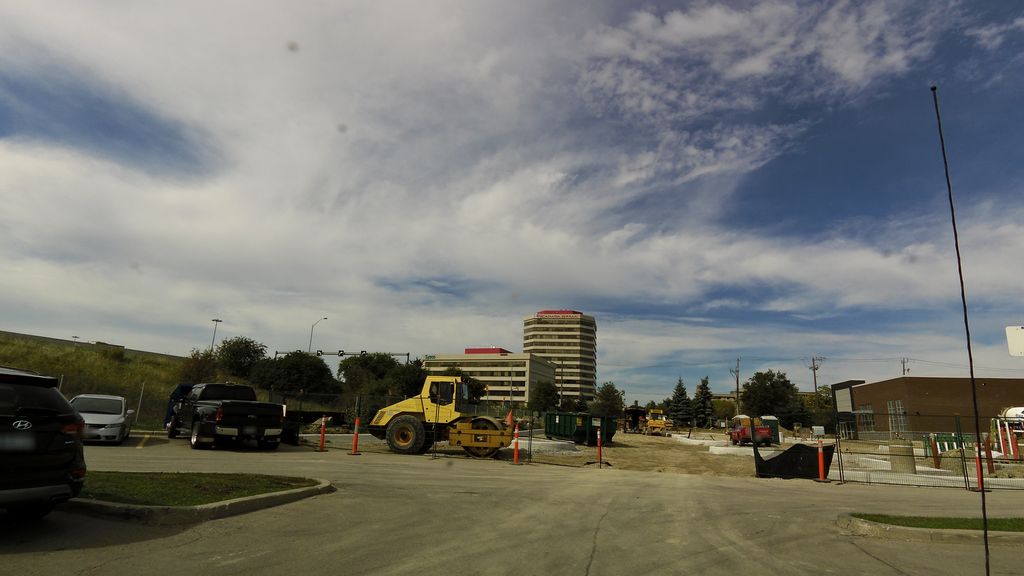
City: toronto